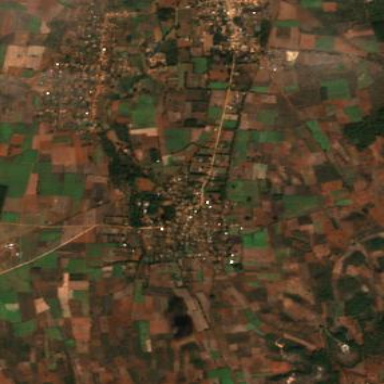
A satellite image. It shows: Rural residential area in village setting.